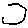
Label: hexagon